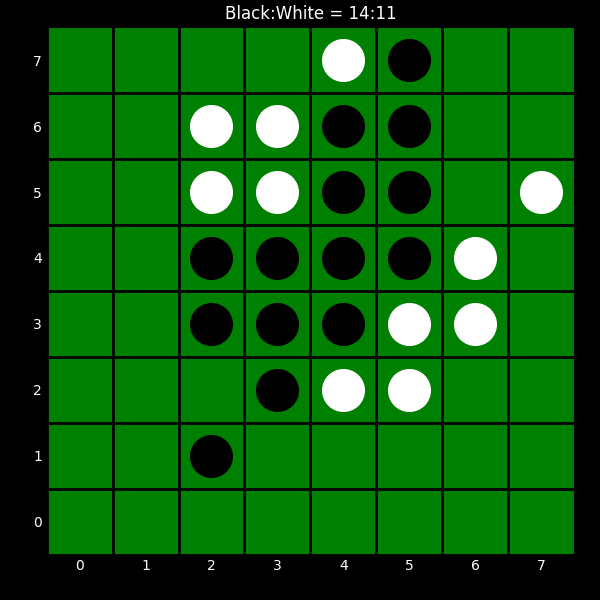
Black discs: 14
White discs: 11